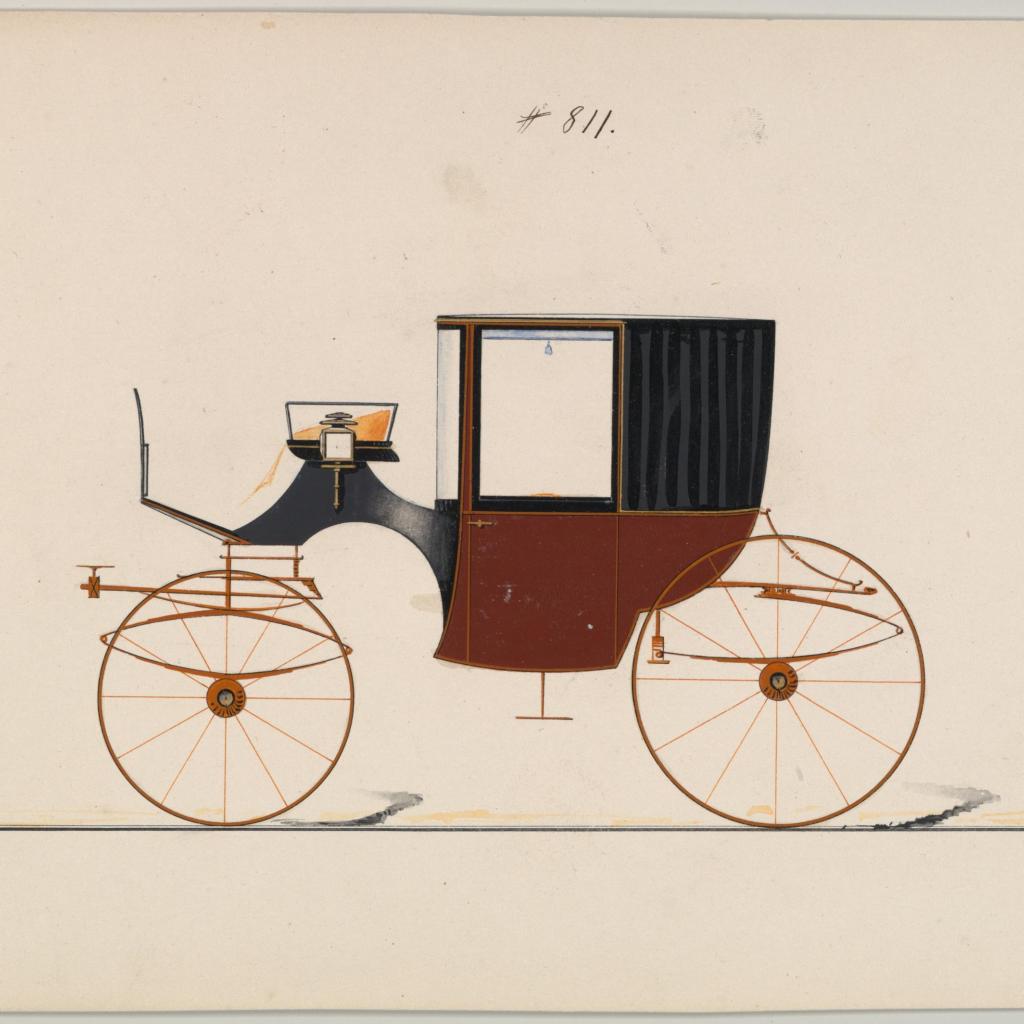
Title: Design for Coupé, no. 811
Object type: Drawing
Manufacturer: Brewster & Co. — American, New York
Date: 1850–70
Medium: Pen and black in, watercolor and gouache with gum arabic and metallic ink
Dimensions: sheet: 6 5/16 x 9 3/16 in. (16 x 23.3 cm)
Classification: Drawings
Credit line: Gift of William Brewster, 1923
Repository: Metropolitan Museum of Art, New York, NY